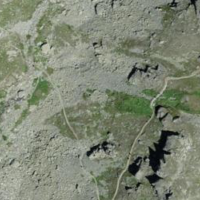
EUNIS habitat code: 48
Species observed at this site:
Chamaenerion angustifolium
Pontia callidice
Bistorta vivipara
Pyrrhocorax graculus